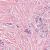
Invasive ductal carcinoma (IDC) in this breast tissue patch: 1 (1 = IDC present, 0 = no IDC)